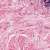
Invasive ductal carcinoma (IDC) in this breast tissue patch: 0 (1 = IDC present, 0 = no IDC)